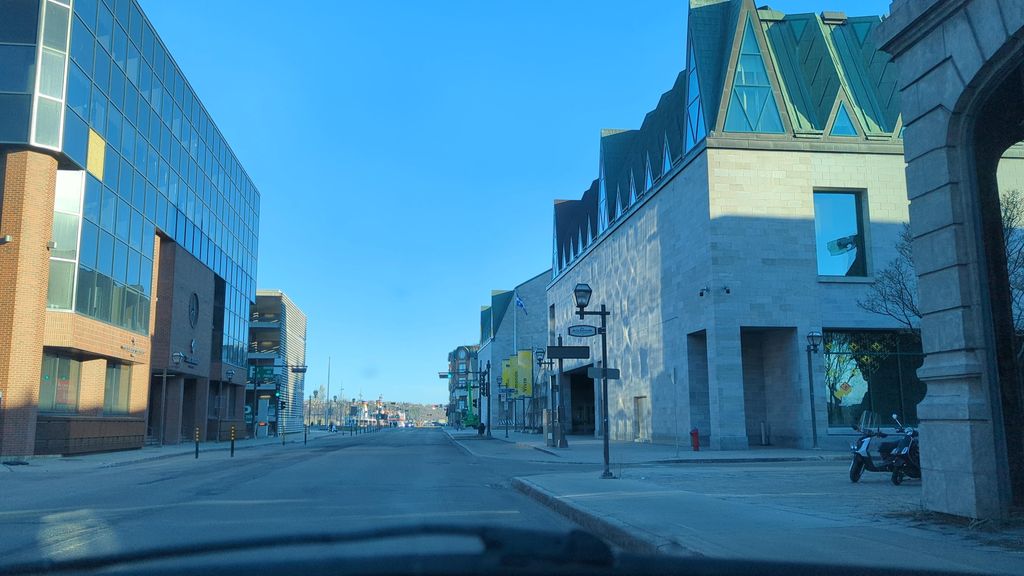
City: quebec_city